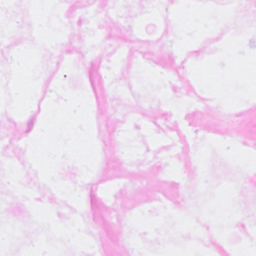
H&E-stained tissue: Breast